Interaction volume radius: 10 \u00c5
Interaction volume height: 20 \u00c5
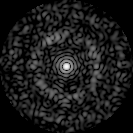
Disorder parameter: 0.8392